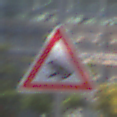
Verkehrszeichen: AmphibienwanderungRechts
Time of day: MorningAfternoon
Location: Outdoor (Urban)
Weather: Clear
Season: NotSpecified
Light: Natural